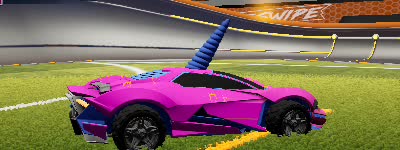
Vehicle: werewolf